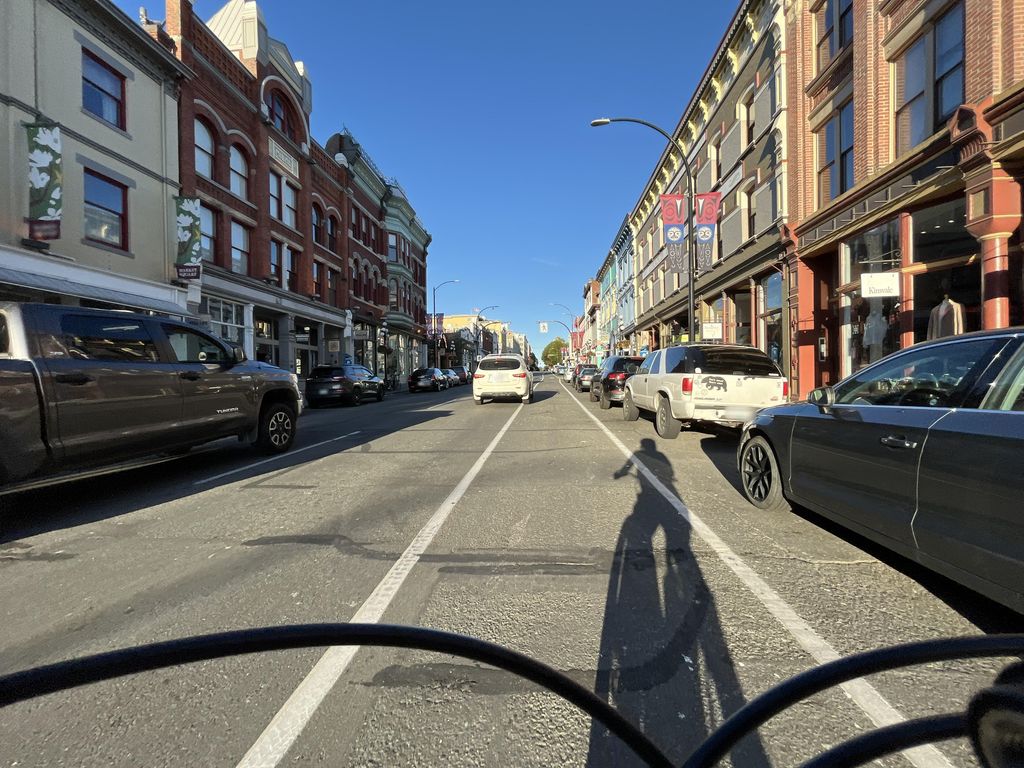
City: victoria